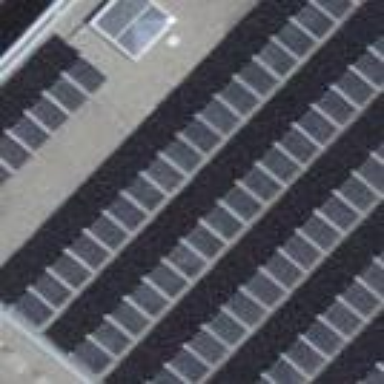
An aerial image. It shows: Solar power generator utilizing photovoltaic technology with solar photovoltaic panels.